Interaction volume radius: 10 \u00c5
Interaction volume height: 10 \u00c5
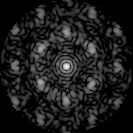
Disorder parameter: 0.5642